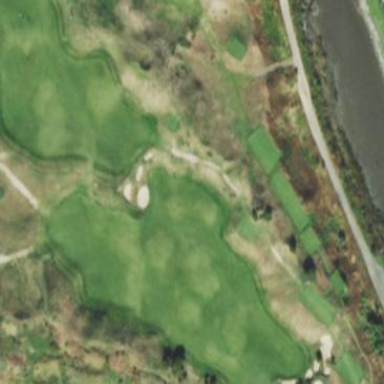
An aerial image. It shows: Golf fairway surrounded by grass.